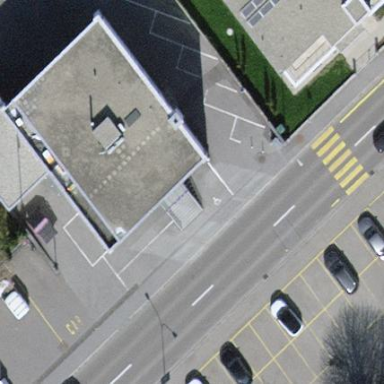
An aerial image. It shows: Flat-roofed building.